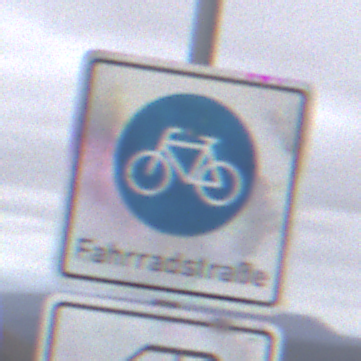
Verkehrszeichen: BeginnFahrradstrasse
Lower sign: MehrspurigeFahrzeugeFrei1
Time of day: Midday
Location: Outdoor (Nature)
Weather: Overcast
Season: NotSpecified
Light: Natural